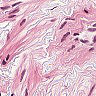
Metastatic tissue present: no